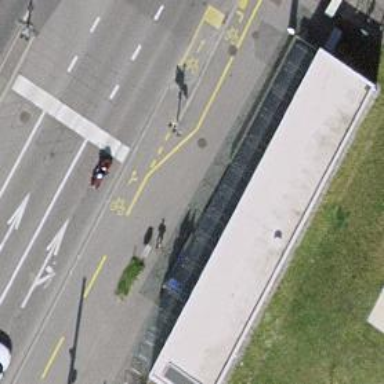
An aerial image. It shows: Public transport stop position along the railway.